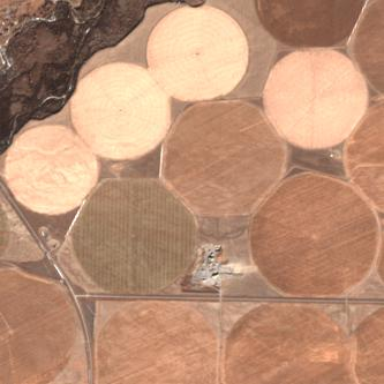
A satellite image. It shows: Farmland with pivot irrigation system.